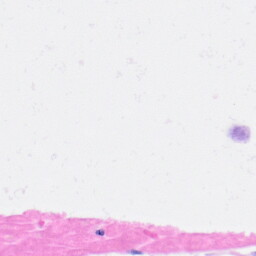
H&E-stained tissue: Heart